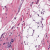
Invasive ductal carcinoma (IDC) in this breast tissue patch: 0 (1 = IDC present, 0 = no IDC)